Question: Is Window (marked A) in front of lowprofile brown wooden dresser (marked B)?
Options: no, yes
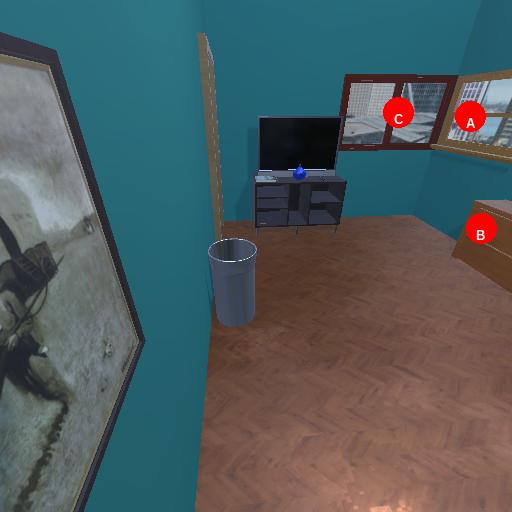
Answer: no